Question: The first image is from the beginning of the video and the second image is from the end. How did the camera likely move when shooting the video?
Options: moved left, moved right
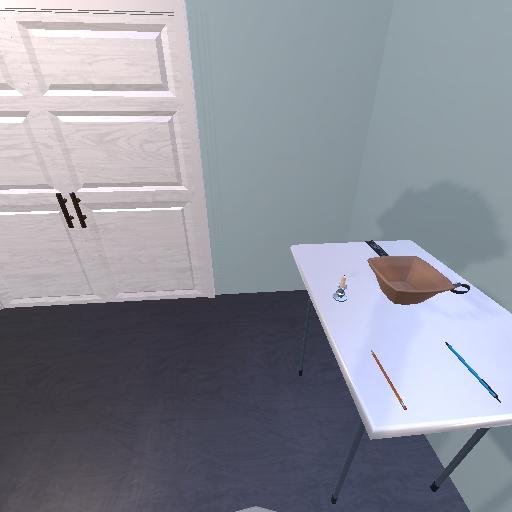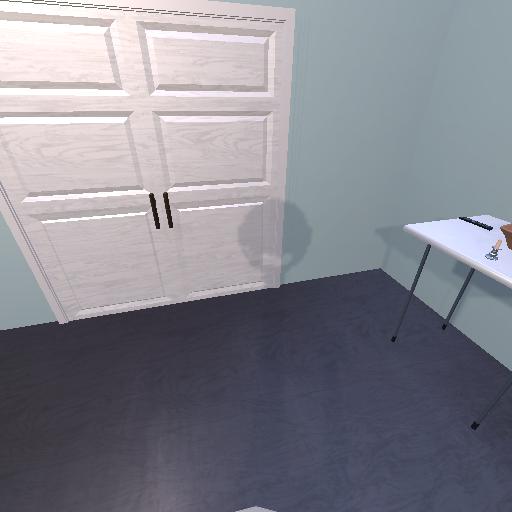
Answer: moved left